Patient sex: F
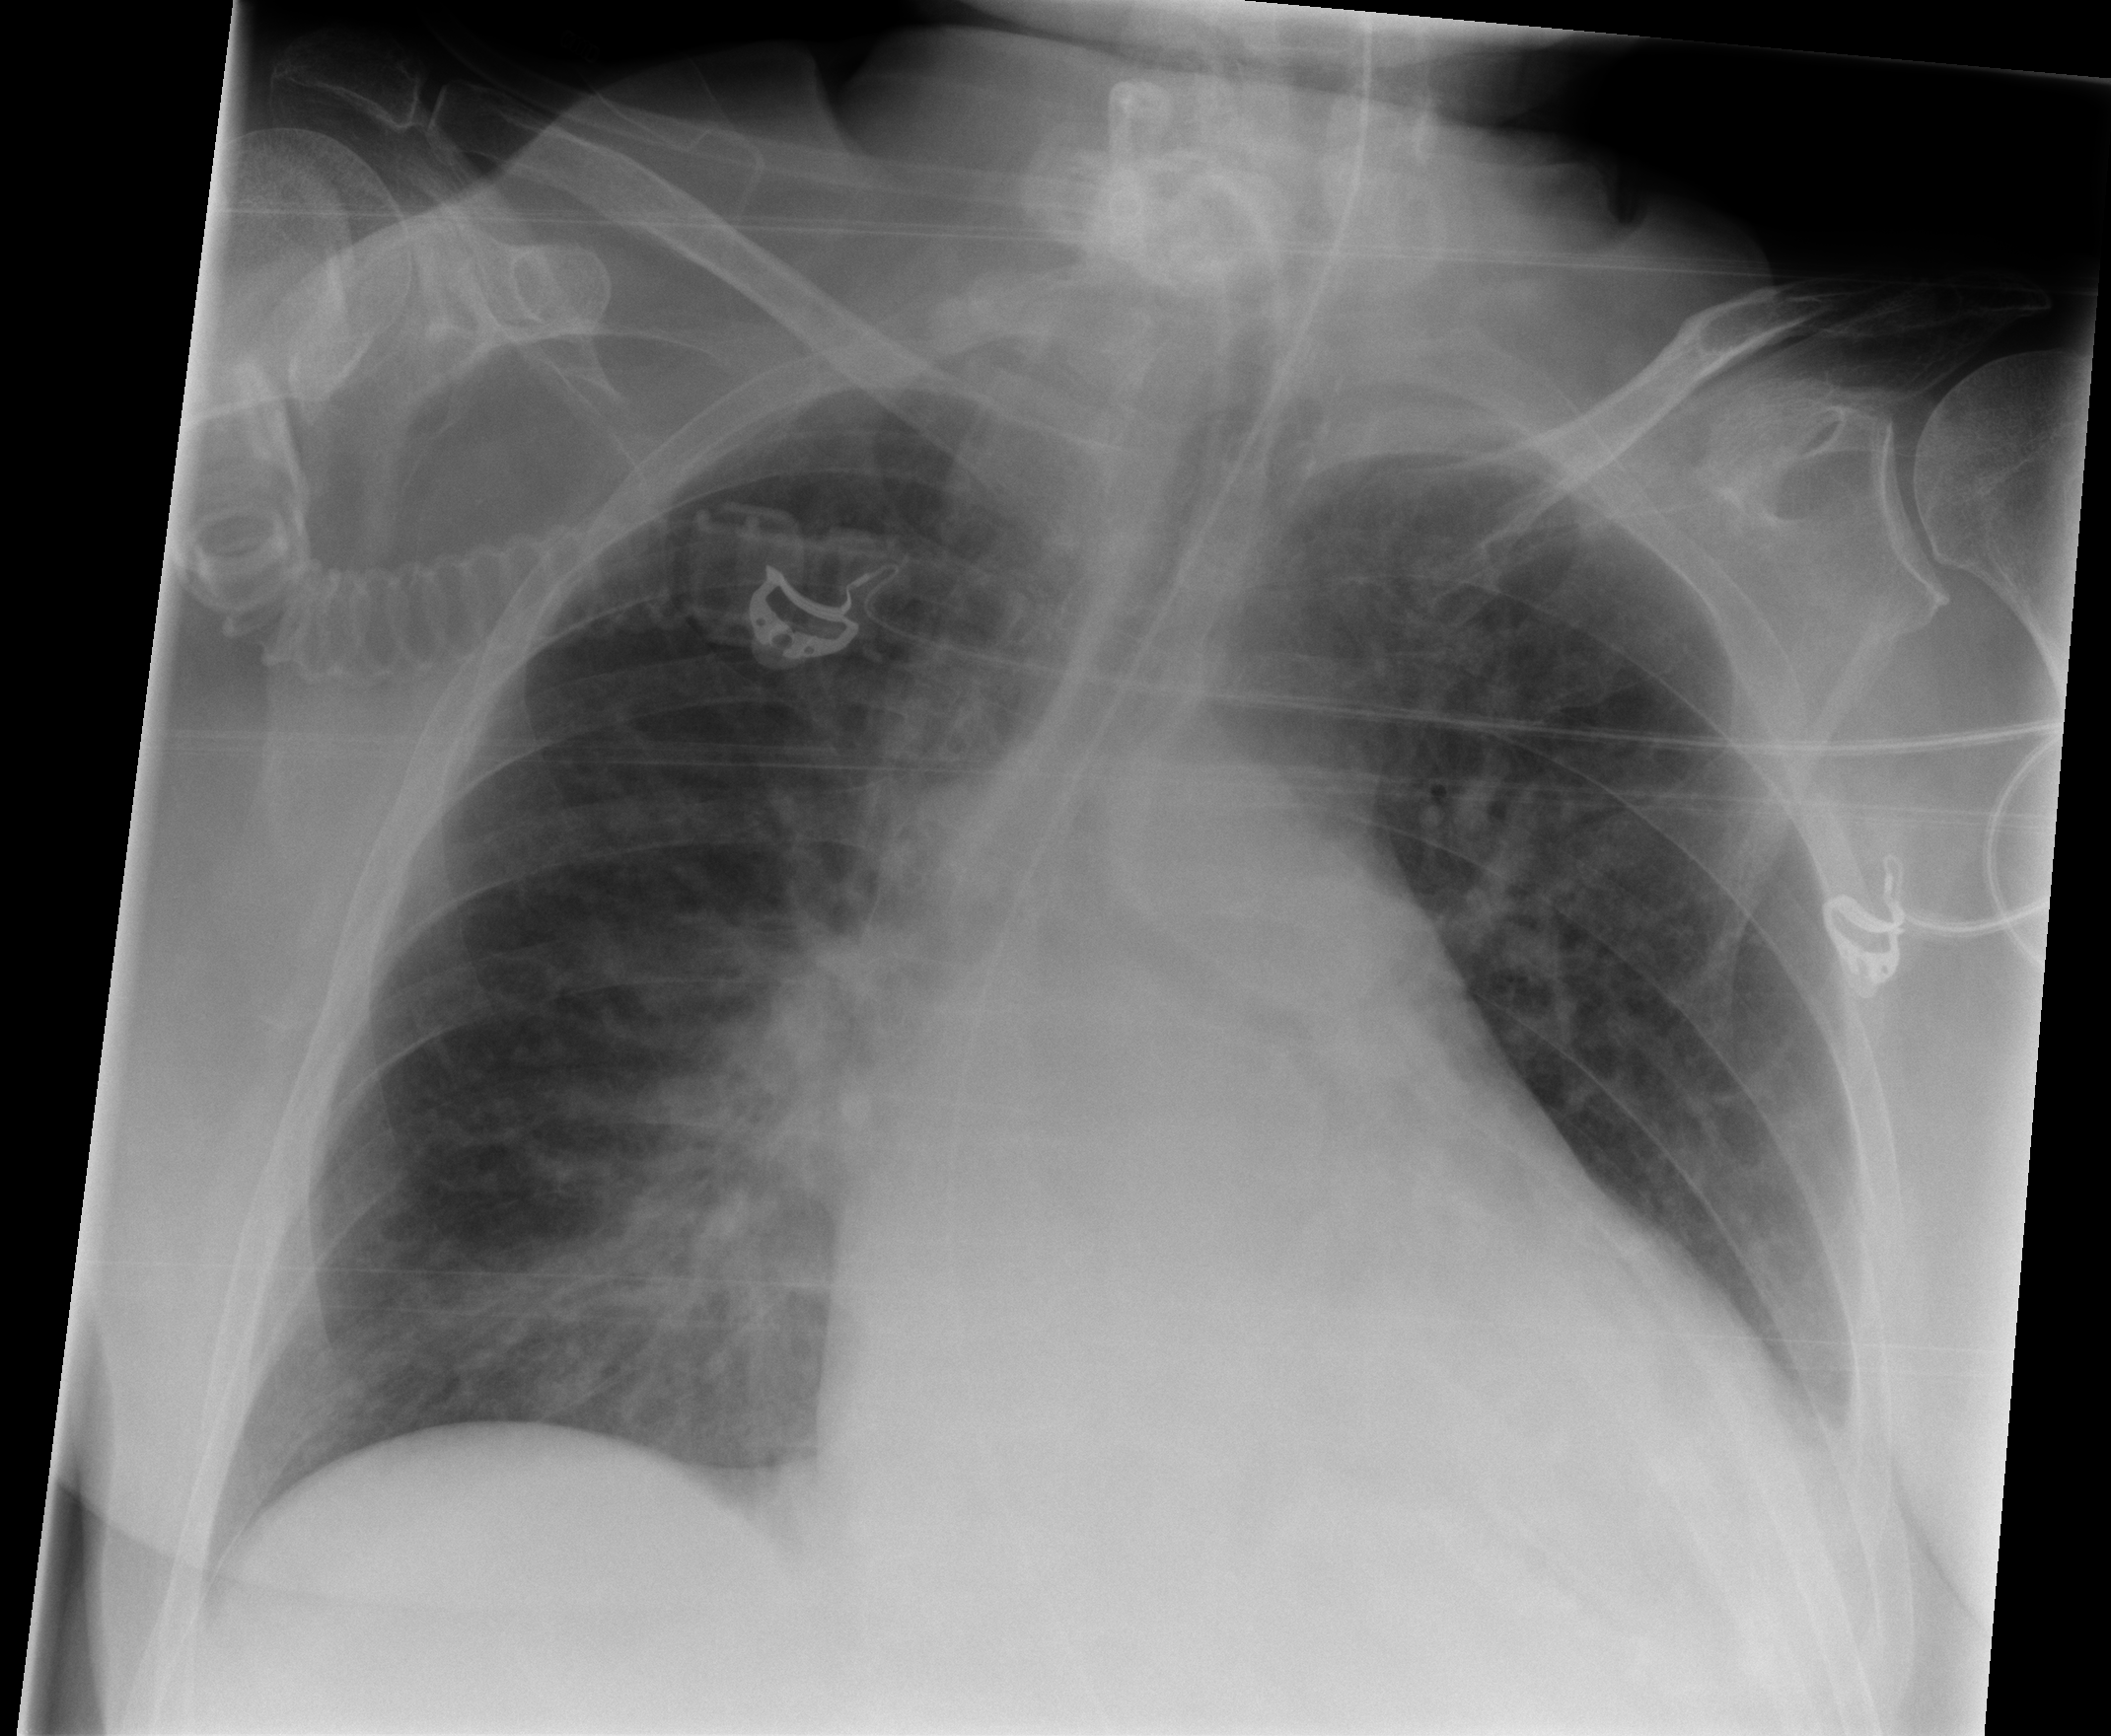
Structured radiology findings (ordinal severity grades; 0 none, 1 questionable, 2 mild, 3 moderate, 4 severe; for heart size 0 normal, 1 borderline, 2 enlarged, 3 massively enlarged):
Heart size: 2
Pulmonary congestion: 2
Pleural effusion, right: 0
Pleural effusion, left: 2
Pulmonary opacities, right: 1
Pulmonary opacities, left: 0
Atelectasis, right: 2
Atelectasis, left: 1